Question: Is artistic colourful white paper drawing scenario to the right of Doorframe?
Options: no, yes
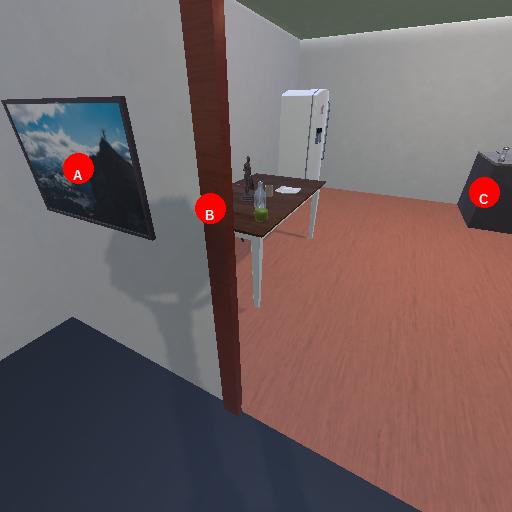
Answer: no